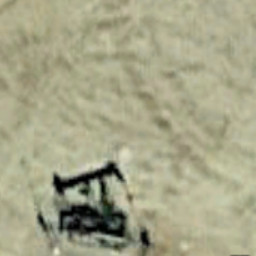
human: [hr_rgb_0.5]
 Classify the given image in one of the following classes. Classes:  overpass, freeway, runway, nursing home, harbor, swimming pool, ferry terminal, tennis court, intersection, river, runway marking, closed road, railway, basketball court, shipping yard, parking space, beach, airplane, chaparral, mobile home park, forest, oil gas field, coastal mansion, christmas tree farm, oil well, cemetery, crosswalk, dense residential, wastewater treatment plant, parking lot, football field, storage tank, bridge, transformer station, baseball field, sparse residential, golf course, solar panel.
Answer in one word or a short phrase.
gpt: oil well